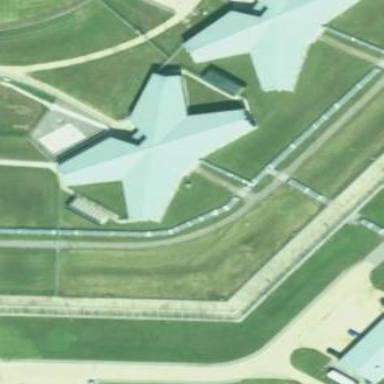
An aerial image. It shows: Prison.